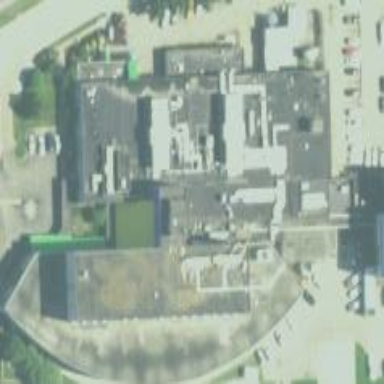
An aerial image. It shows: Hospital building.